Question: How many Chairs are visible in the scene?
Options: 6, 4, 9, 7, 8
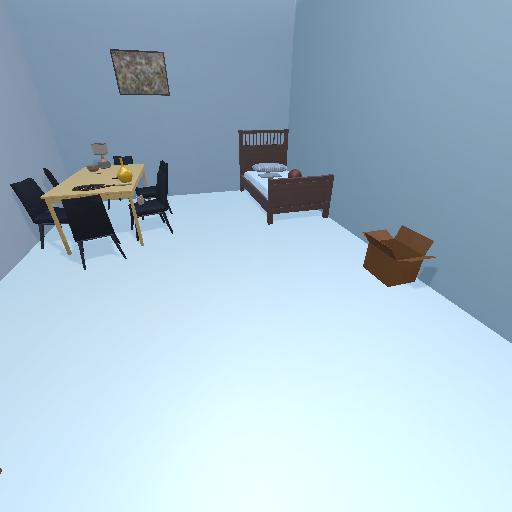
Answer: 6